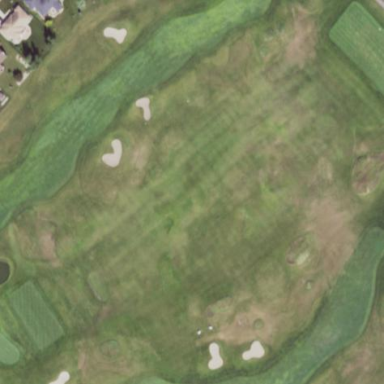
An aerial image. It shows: Grassy area used as driving range for golf.